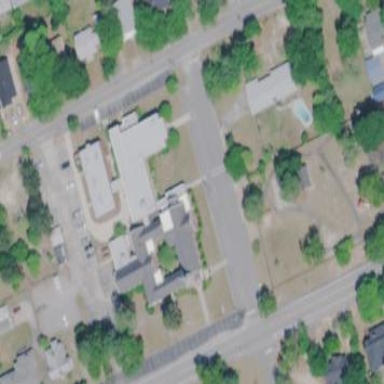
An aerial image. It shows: Building that serves as place of worship.